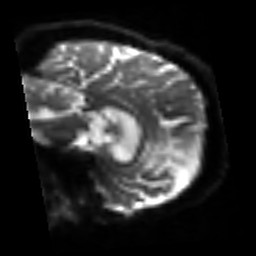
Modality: sbref
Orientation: sagittal
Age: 75
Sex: female
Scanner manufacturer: siemens
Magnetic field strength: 3 T
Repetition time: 3.2 s
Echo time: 0.081 s